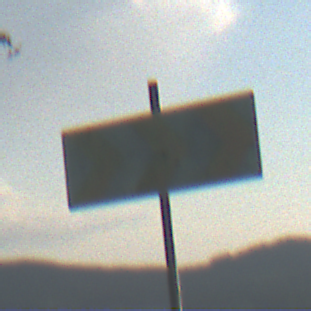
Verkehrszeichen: RichtungstafelnInKurvenGrossLinks
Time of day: MorningAfternoon
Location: Outdoor (Nature)
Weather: PartlyCloudy
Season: NotSpecified
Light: Natural